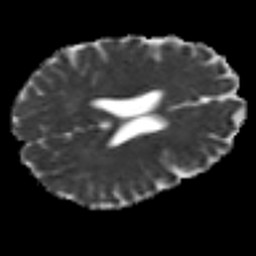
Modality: MD
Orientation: axial
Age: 44
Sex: female
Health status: ill
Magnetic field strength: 3 T
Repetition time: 8.4 s
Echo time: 0.0926 s